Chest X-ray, AP view. Patient: 63 years old, sex F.
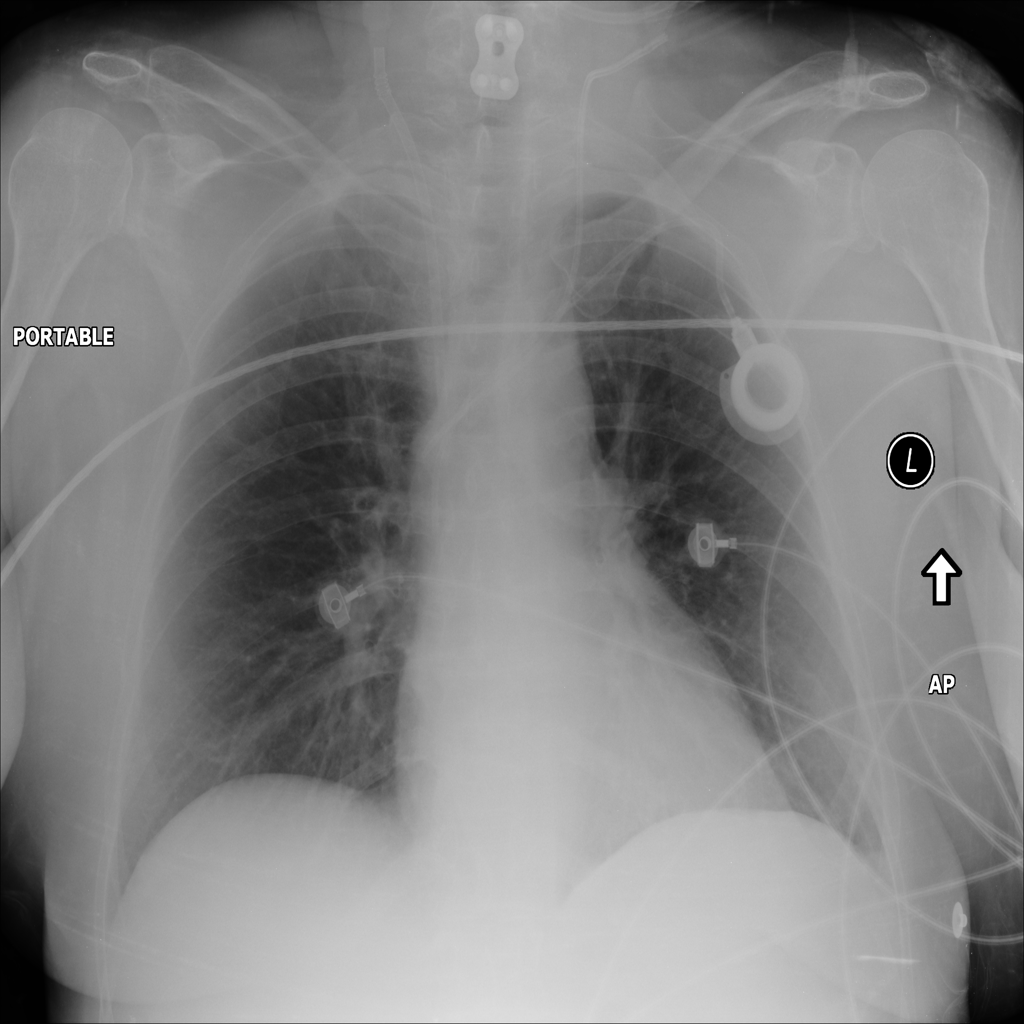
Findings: No Finding